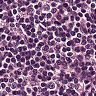
Metastatic tissue present: no